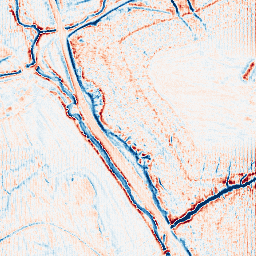
Category: edge_preserving
Decomposition family: anisotropic_diffusion
Decomposition parameters: iterations: 10
kappa: 50
gamma: 0.2
Upsampling method: fft_zeropad
Upsampling parameters: scale: 2
Upsampling scale: 2